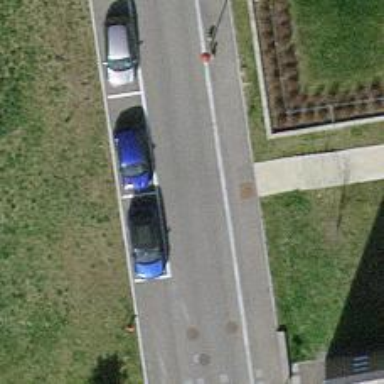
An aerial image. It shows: Footway with concrete surface.